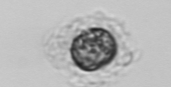
Label: Emiliania_huxleyi